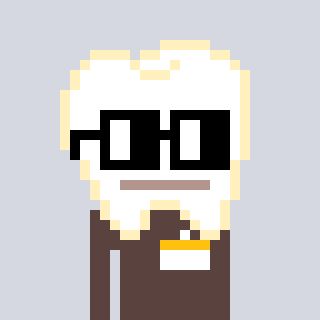
a pixel art character with square black glasses, a tooth-shaped head and a darkbrown-colored body on a cool background